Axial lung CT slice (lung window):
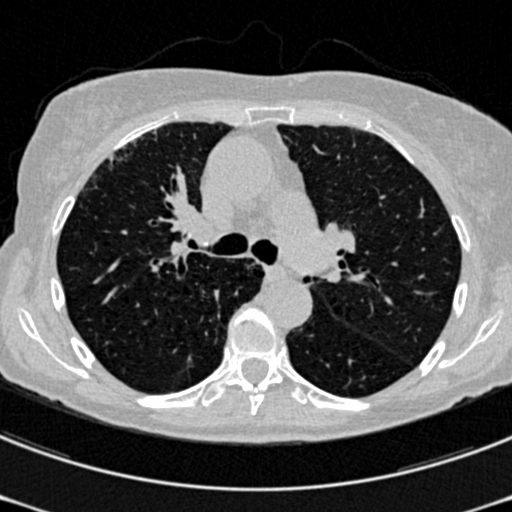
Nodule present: no